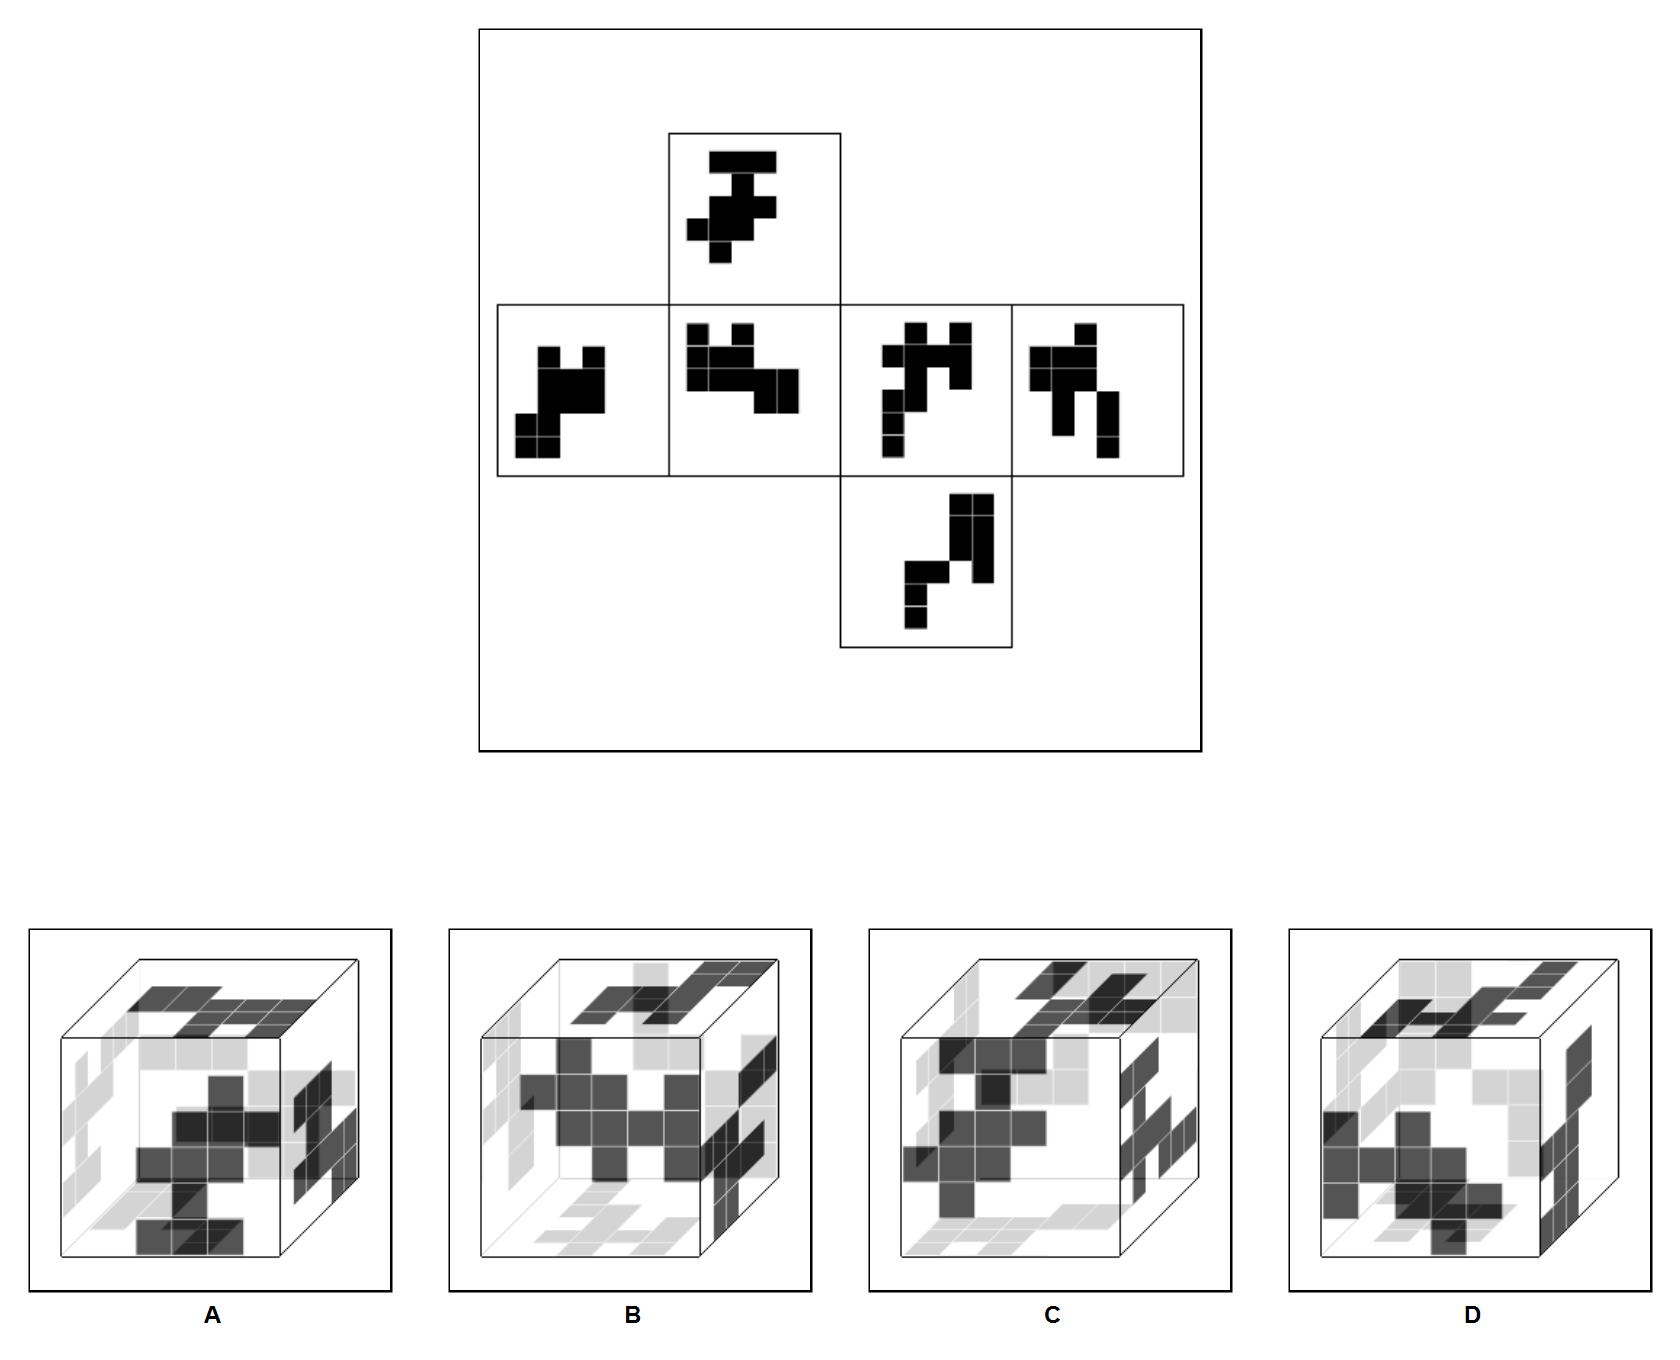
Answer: A